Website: macys
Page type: payment
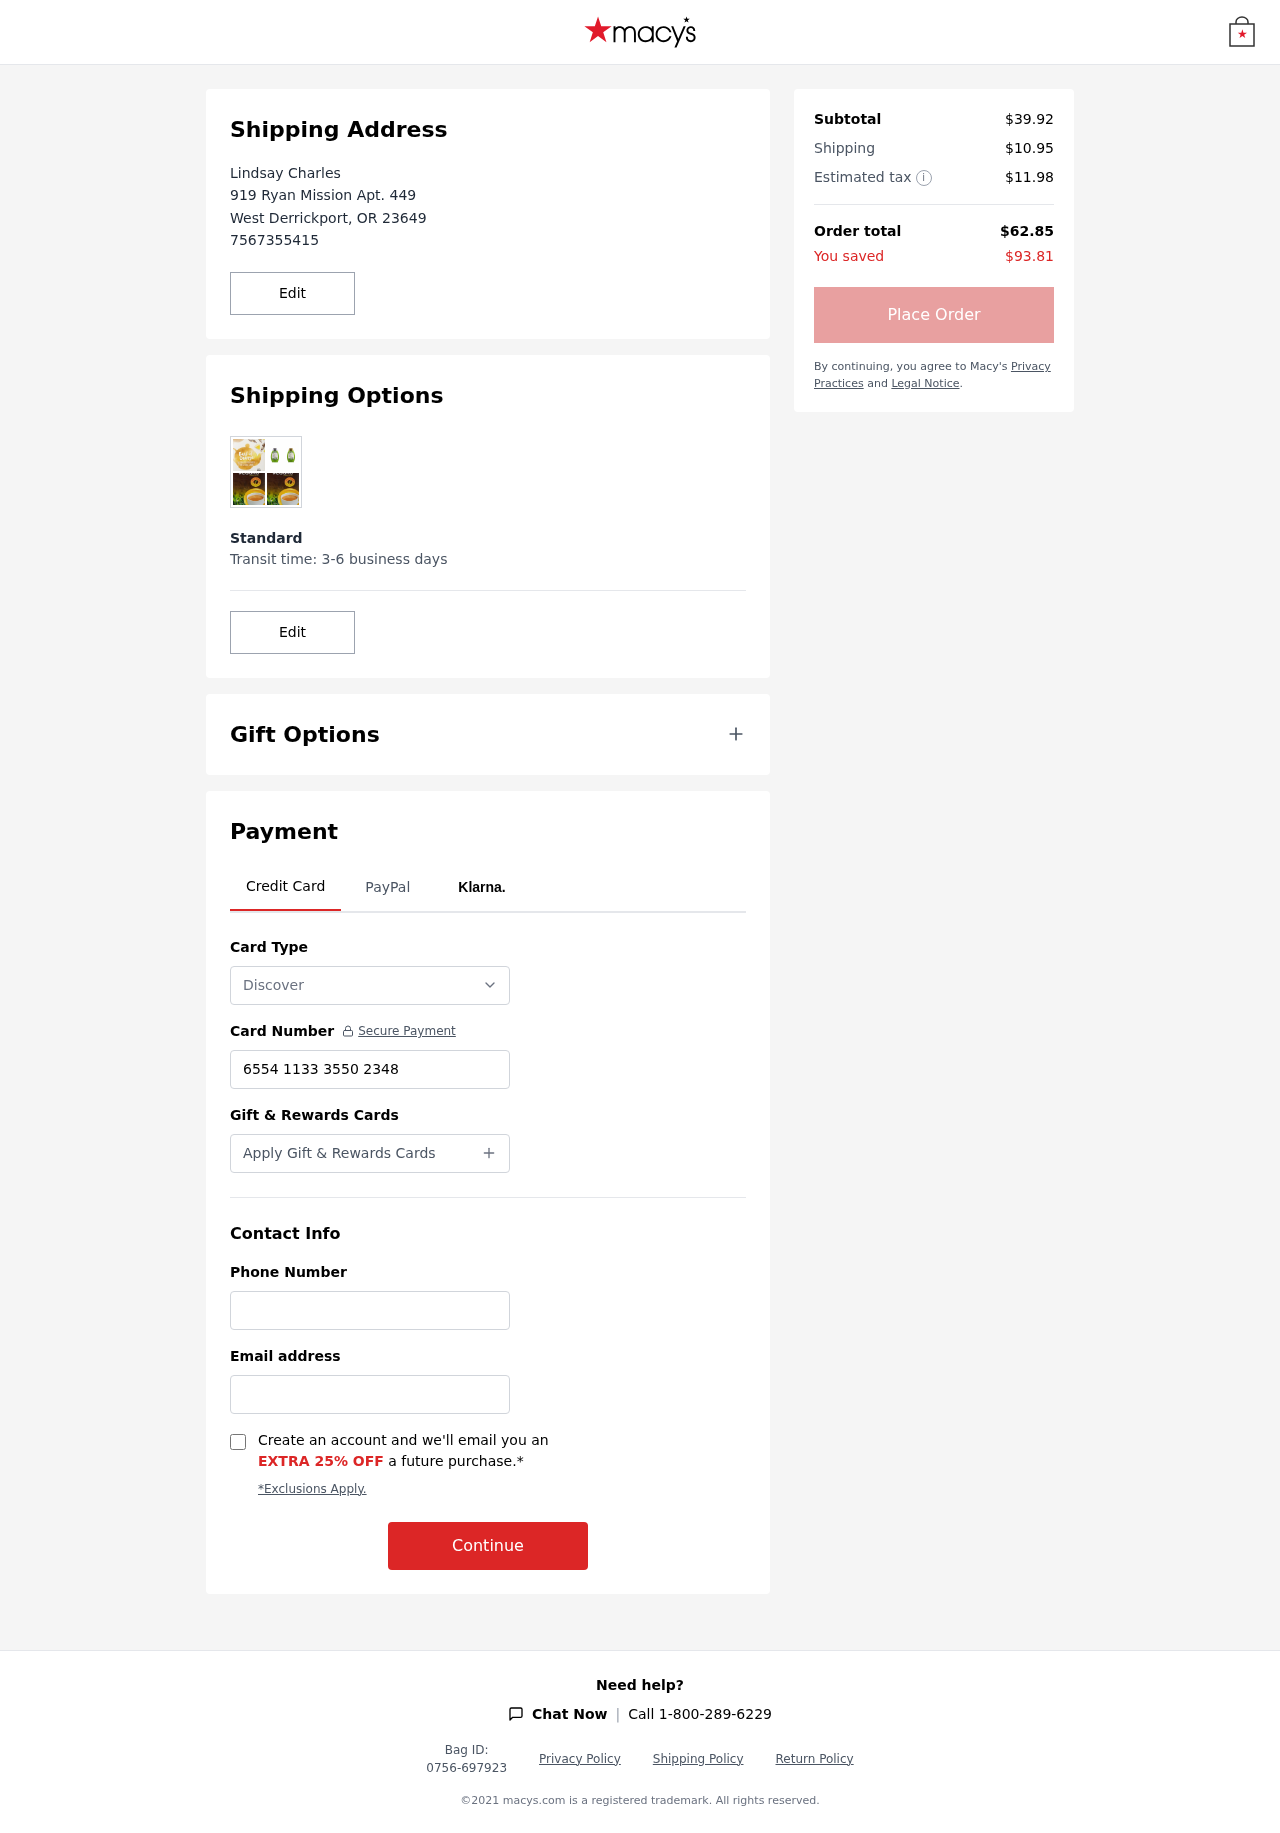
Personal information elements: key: PII_CARD_NUMBER
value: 6554 1133 3550 2348
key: PII_CARD_TYPE
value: Discover
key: PII_CITY
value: West Derrickport
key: PII_EMAIL
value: lindsaycharles@yahoo.com
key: PII_FULLNAME
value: Lindsay Charles
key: PII_PHONE
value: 7567355415
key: PII_POSTCODE
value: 23649
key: PII_STATE_ABBR
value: OR
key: PII_STREET
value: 919 Ryan Mission Apt. 449
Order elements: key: ORDER_SUBTOTAL
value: $39.92
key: ORDER_SHIPPING_COST
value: $10.95
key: ORDER_TAX
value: $11.98
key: ORDER_TOTAL
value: $62.85
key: ORDER_SAVINGS
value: $93.81